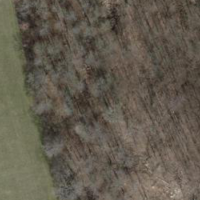
EUNIS habitat code: 41
Species observed at this site:
Populus tremula